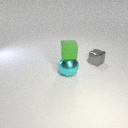
small green rubber cube above large cyan metal sphere